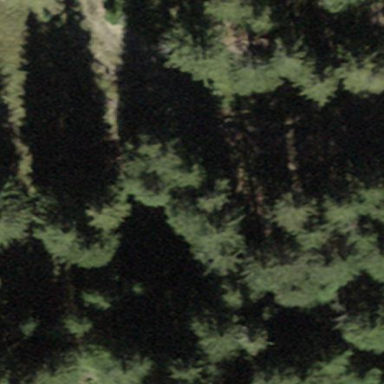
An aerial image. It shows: Forest area.